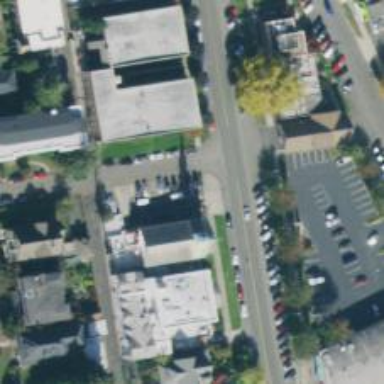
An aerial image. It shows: Parking space.